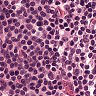
Metastatic tissue present: no